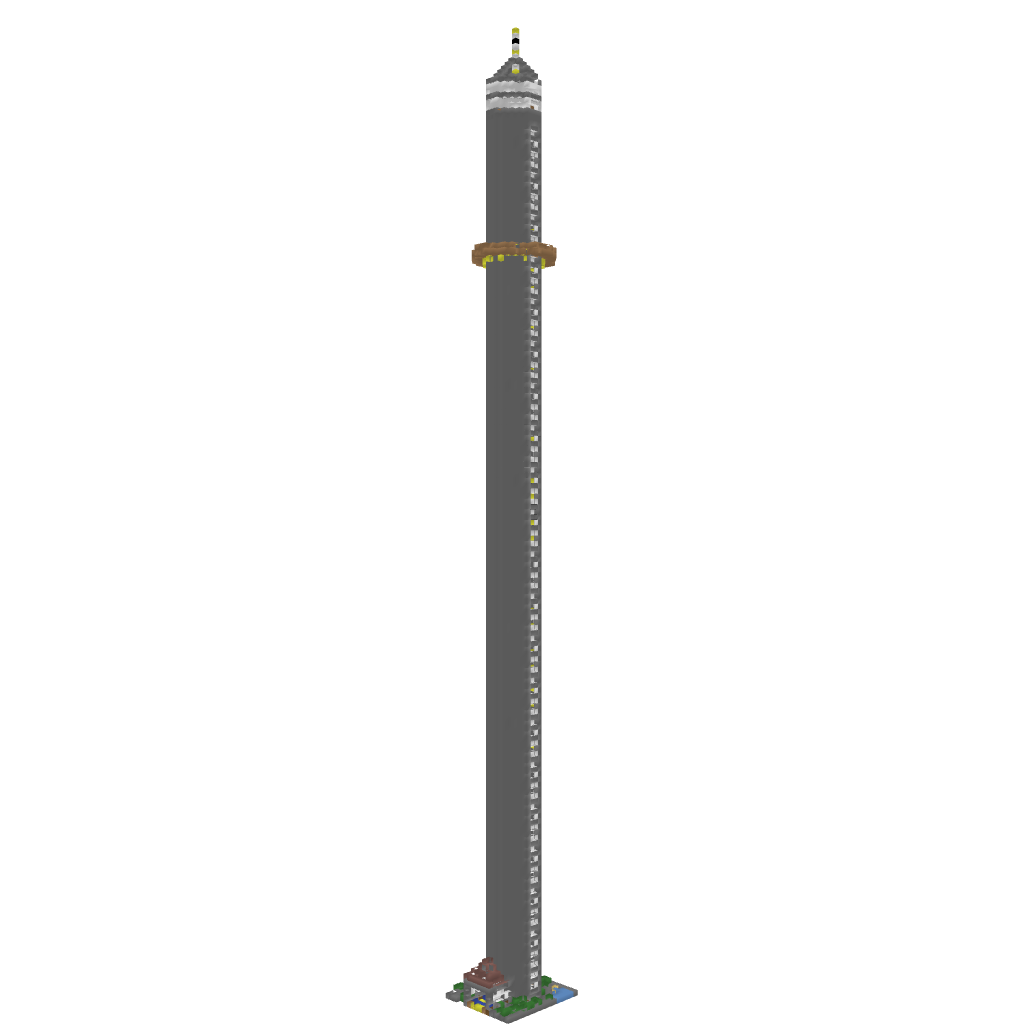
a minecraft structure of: Breeze Tower bad low quality